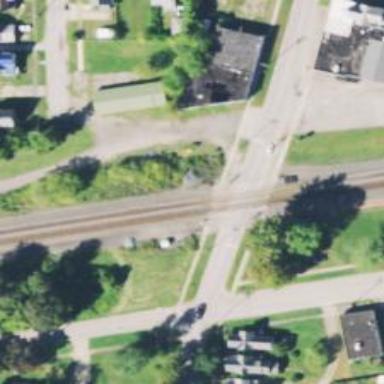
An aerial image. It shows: Crossing for the railway.